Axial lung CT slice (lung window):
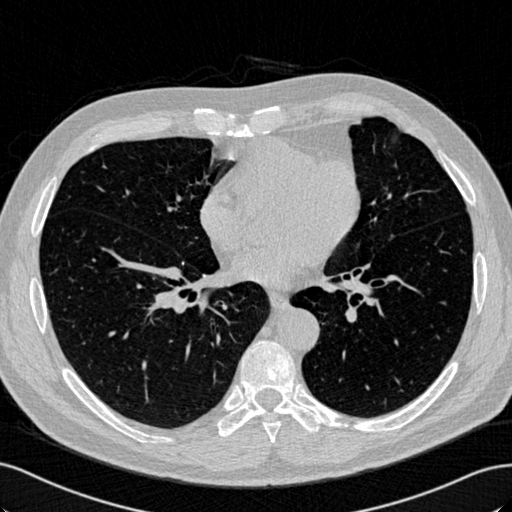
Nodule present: no